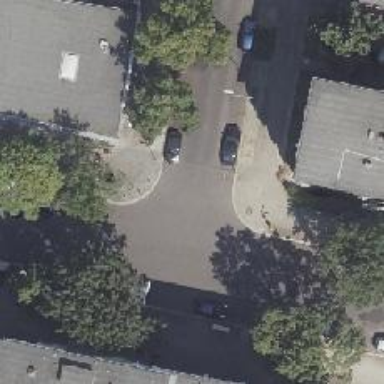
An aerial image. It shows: Residential road with asphalt surface and separate sidewalks. There are parallel on-street parking lanes on both sides.